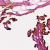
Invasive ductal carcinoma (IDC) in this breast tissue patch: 0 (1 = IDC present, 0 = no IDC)